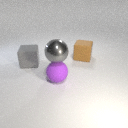
large gray metal sphere above large purple rubber sphere